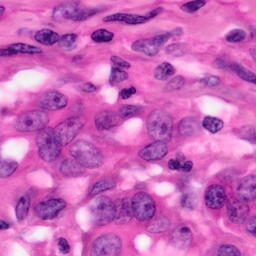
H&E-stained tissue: Pancreatic